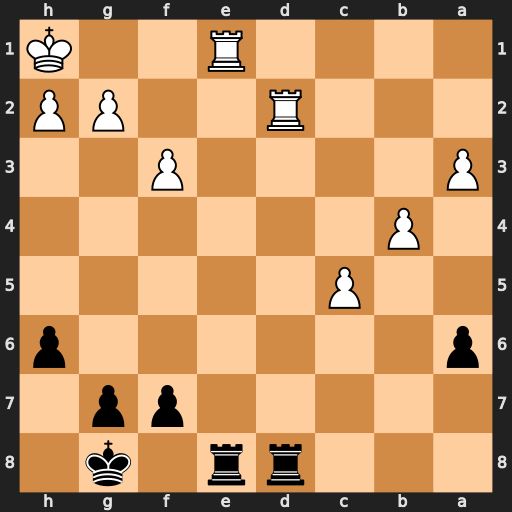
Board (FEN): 3rr1k1/5pp1/p6p/2P5/1P6/P4P2/3R2PP/4R2K
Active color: b
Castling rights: -
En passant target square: -
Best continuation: Rxe1#